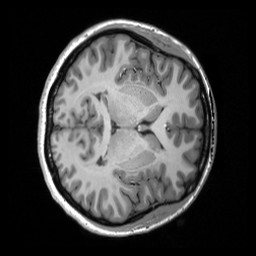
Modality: T1w
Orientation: axial
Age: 25